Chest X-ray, PA view. Patient: 50 years old, sex F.
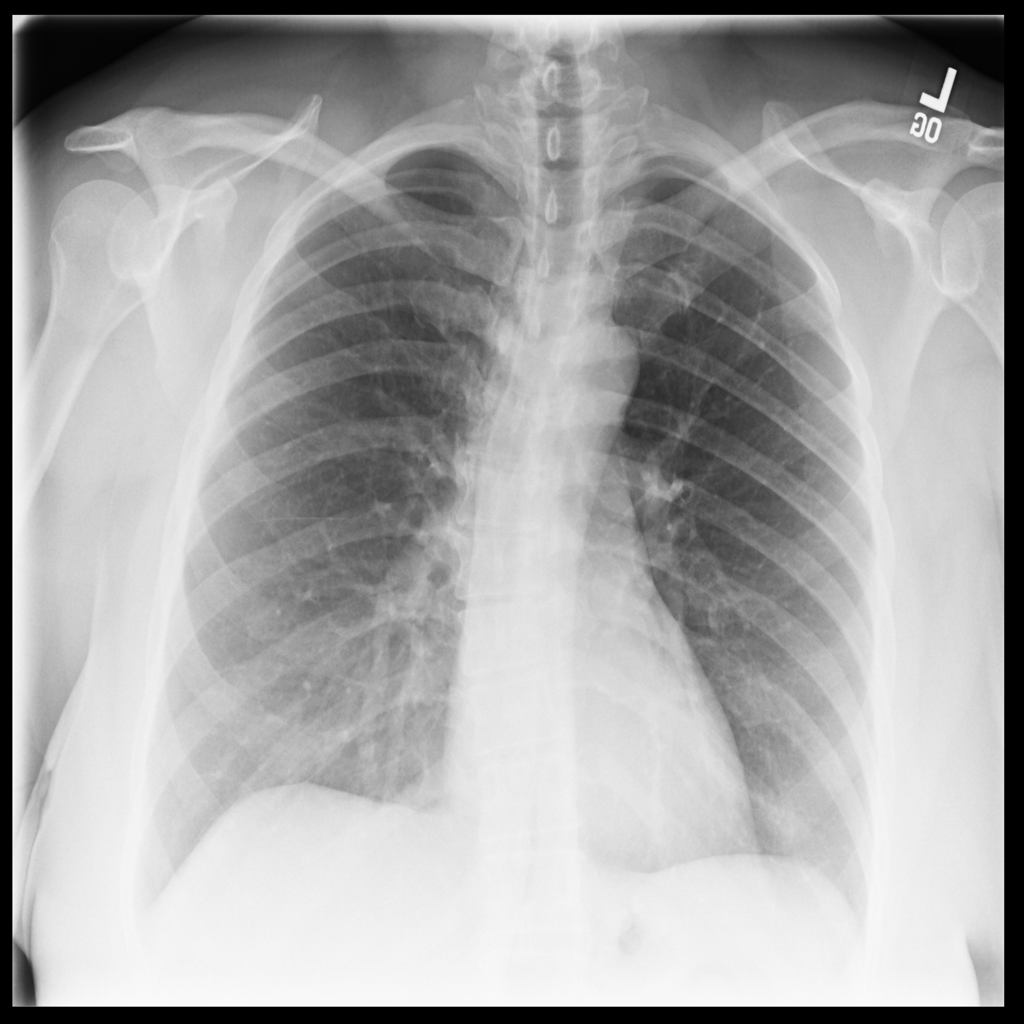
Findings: Consolidation